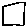
Label: square